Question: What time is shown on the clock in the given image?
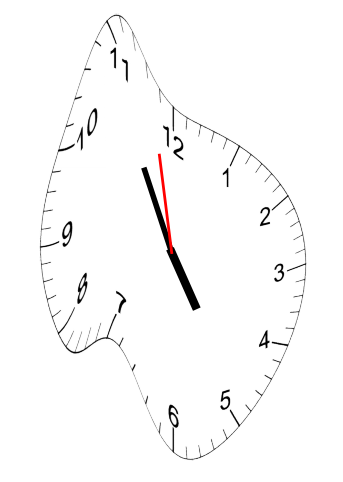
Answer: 04:54:58